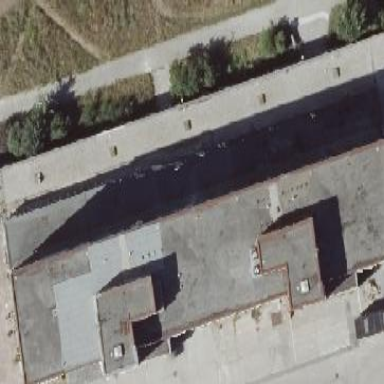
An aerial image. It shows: Flat-roofed building.